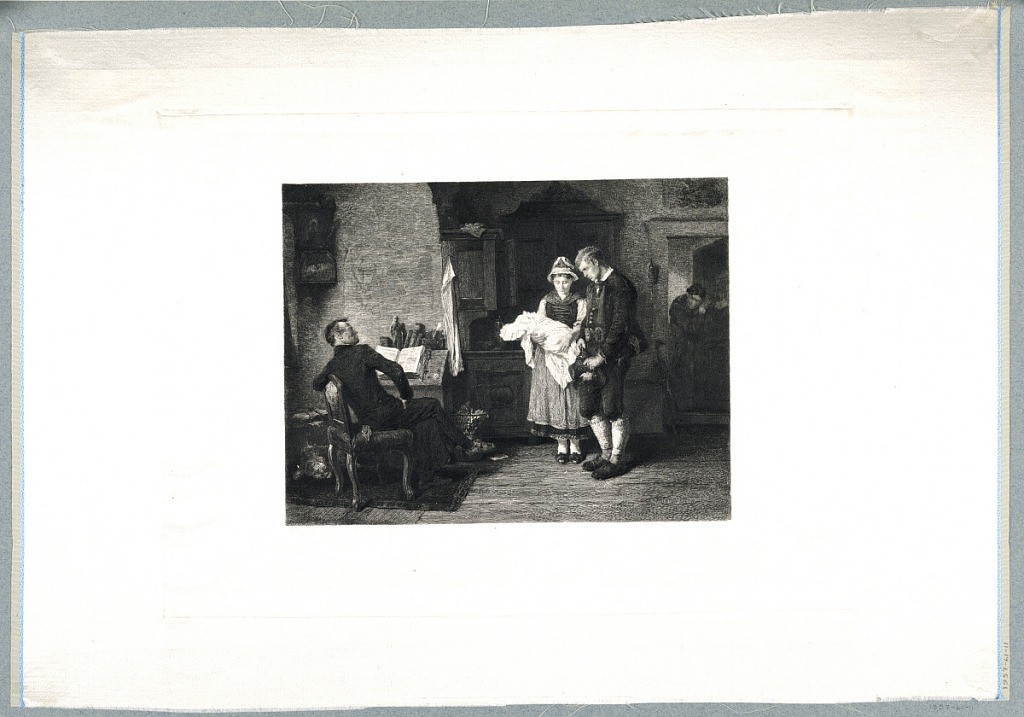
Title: Le Sermon
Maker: Charles Rauscher, b. 1841
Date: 1872
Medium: Etching in dark brown ink on white satin
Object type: Print
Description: In a Bavarian domestic interior, a father, seated at his desk, left, glances up indignantly at his son who stands before him with his bride and baby in arms. Another figure peers through the door, right background.